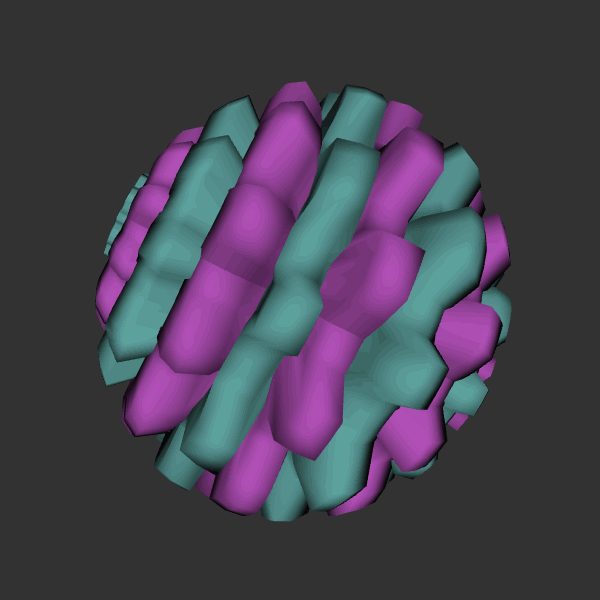
Background: dark